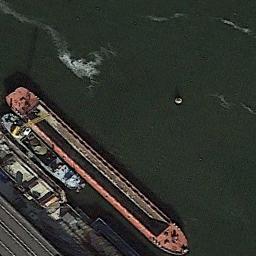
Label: ship